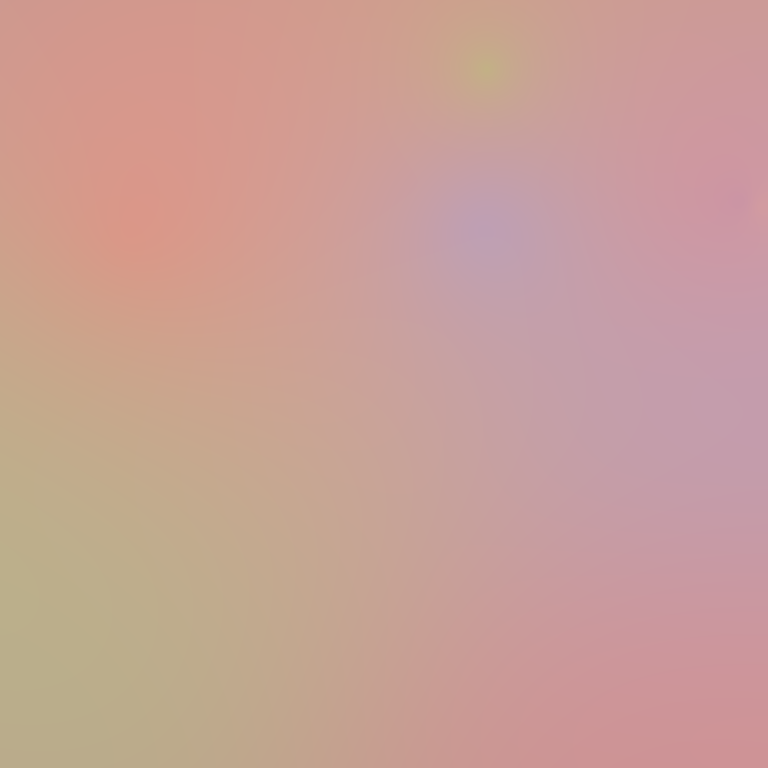
Abstract light effect, smooth gradient from soft peach to gentle lavender, serene atmosphere, diffuse glow, no room, no furniture, no objects.